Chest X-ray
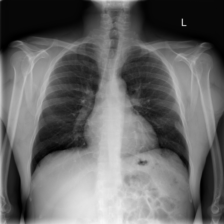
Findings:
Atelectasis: negative
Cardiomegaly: negative
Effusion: negative
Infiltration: negative
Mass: negative
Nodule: negative
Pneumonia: negative
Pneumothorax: negative
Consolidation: negative
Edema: negative
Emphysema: negative
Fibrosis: negative
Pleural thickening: negative
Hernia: negative